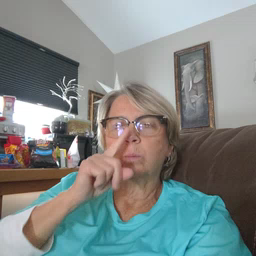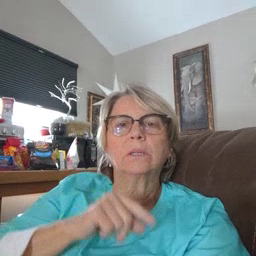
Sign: mouse